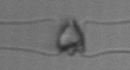
Label: Chaetoceros_didymus